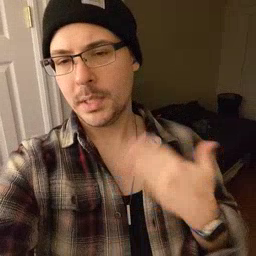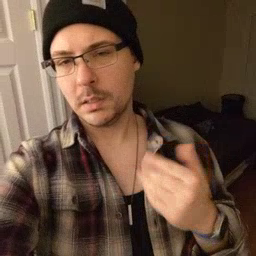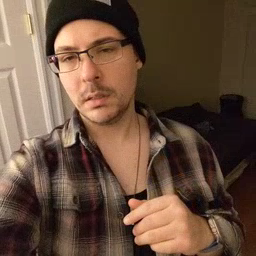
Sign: happy